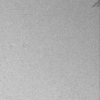
Label: not_dusty